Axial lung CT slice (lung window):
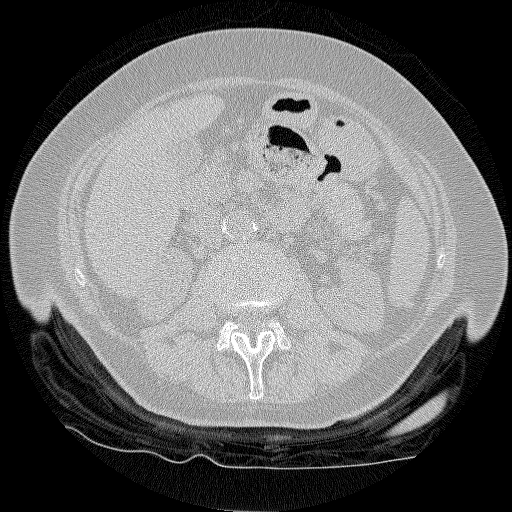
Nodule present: no